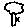
Label: tree